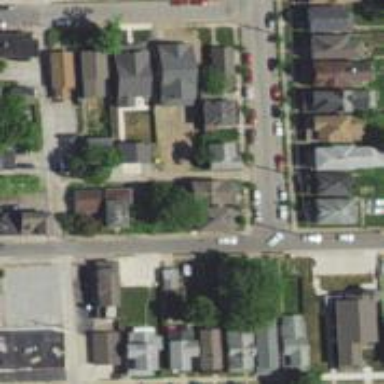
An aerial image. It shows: Alley classified as service road.